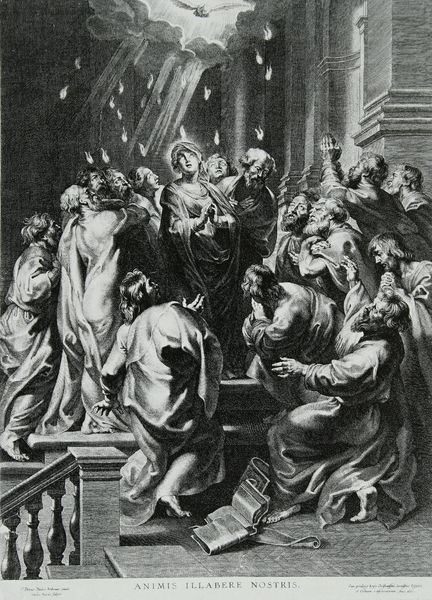
Titel: Die Ausgießung des Hl. Geistes
Künstler: Paulus Pontius
Standort: München
Institution: Staatliche Graphische Sammlung
Schlagwörter: dunkel, feuer, gott, gruppe, himmel, mann, nackt, schatten, umhang, vogel, weiß, wolken, frauen, menschen, blumen, frau, grau, hell, licht, marmor, männer, pfeiler, raum, schwarz, szene, säule, säulen, zeichnung, zimmer, blick, schnee, wolke, menge, bärte, architektur, bibel, falten, johannes, mensch, taube, gelehrte, hände, innenraum, signatur, kirche, gewand, mantel, schnur, decke, gewänder, innen, blatt, renaissance, schrift, bücher, papier, datierung, grafik, graphik, pilaster, saal, angst, treppe, treppen, historienbild, inschrift, thomas, geländer, stufe, stufen, eindruck, oben, regen, erschrecken, flamme, unterschrift, buch, glaube, religion, balustrade, flammen, strahlen, entzücken, druck, jungfrau, schwarz weiss, schraffur, loch, radierung, stich, titel, kupfer, illustration, text, knien, furcht, offenbarung, strahl, mäntel, beten, gebet, gruppenbild, säulchen, lichtstrahlen, gesims, jesus, toga, zunge, tintoretto, vision, historienmalerei, treppengeländer, erscheinung, heiliger, umhänge, ballustrade, tempel, ereignis, heilige, anbeten, erleuchtung, jünger, heilig, maria, kupferstich, buchseiten, anbetung, jerusalem, bitte, turban, petrus, zungen, bau, tropfen, seele, bitten, gläubige, himmelfahrt, testament, geist, schreck, balluster, baluster, apostel, pfingsten, wunder, erstaunen, heiliger geist, erhellung, matthäus, pfingstwunder, feuerzungen, jakobus, sprache, paulus, ergriffen, sprachen, funkel, batholomäus, esims, hl: geist, kpferstich, pfingstsaal, philippus, szende, flammenzungen, suehne, animis, eingabe